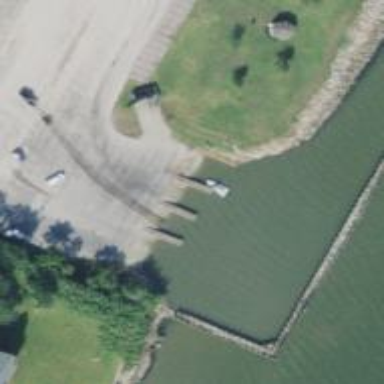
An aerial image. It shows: Slipway on leisure land.